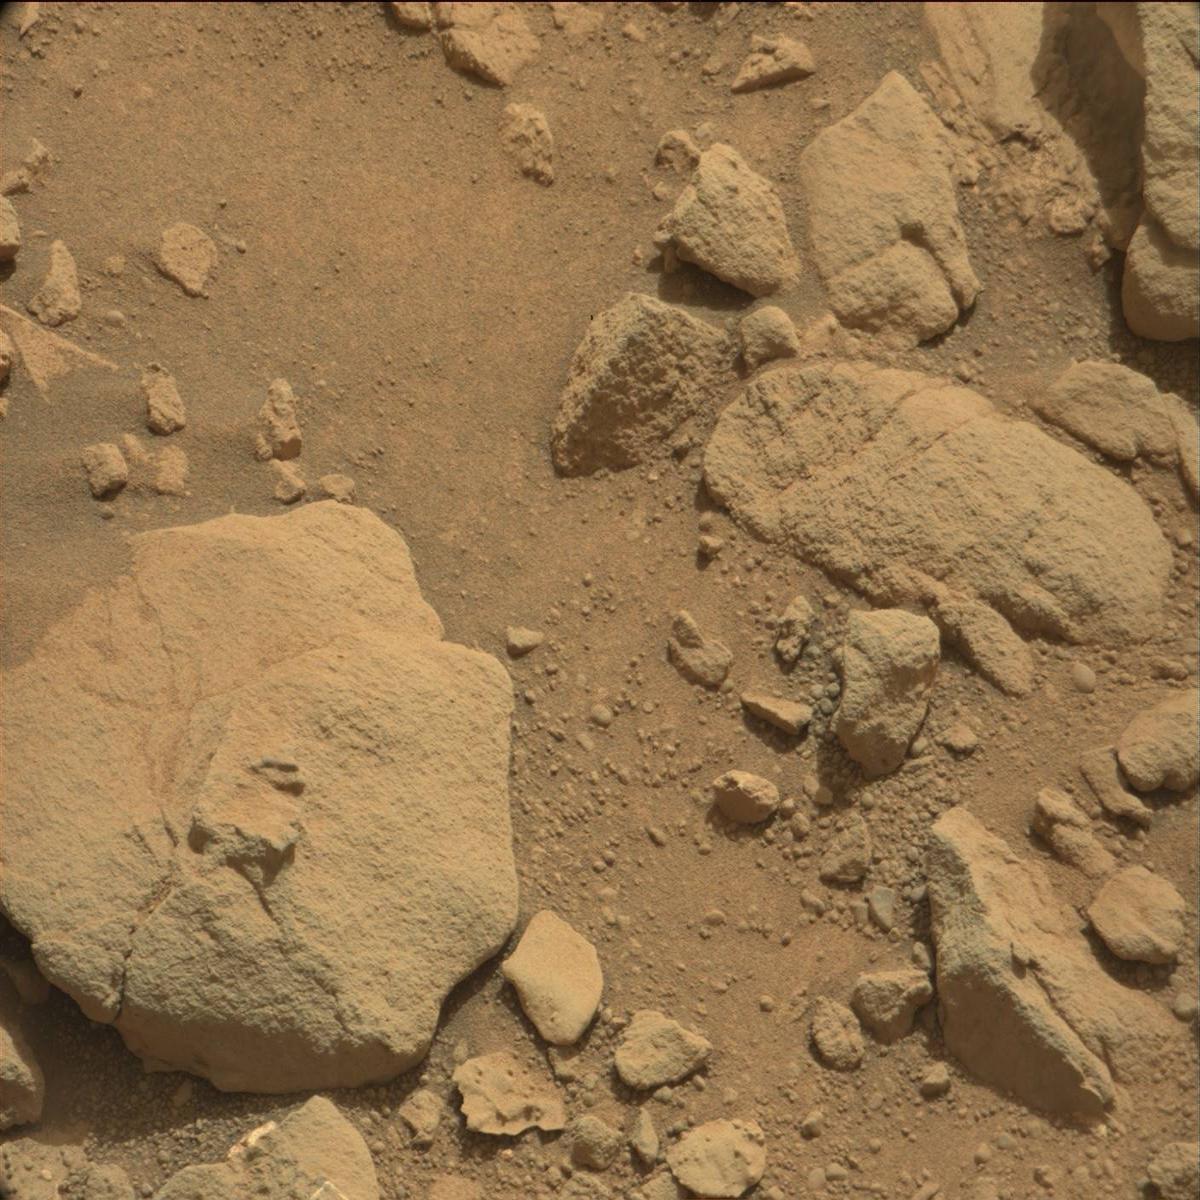
Terrain classes present: Bedrock, Rock, Sand / Soil